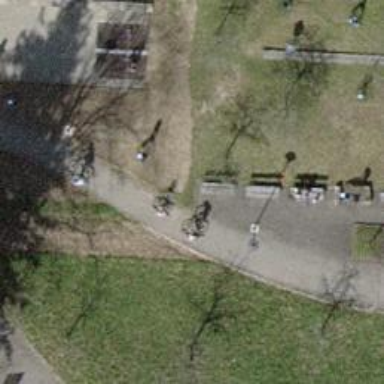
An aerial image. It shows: Brown bench in the vicinity.